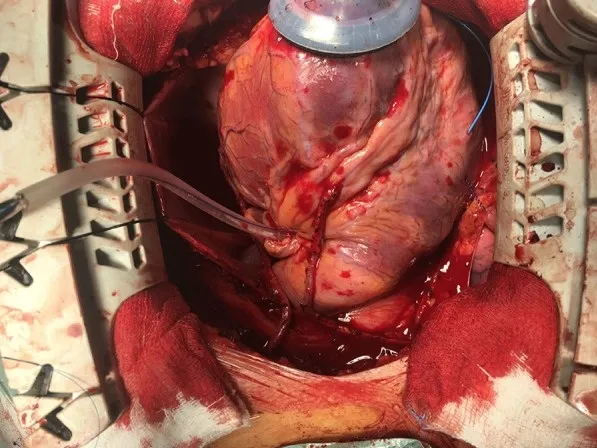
Image of the surgical field: testing with a transitory tourniquet on the
left main artery, prior to permanent ligature.
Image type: medical_photograph (other_medical_photograph)